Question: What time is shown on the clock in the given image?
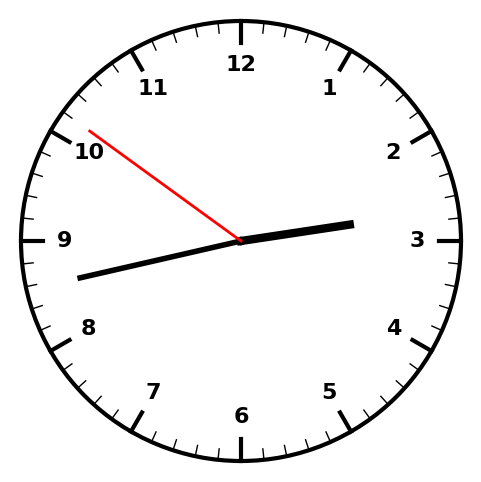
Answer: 02:42:51